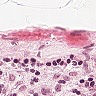
Metastatic tissue present: no